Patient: sex F, age 71
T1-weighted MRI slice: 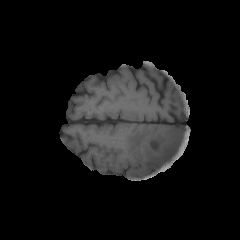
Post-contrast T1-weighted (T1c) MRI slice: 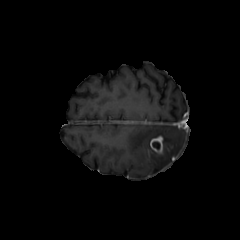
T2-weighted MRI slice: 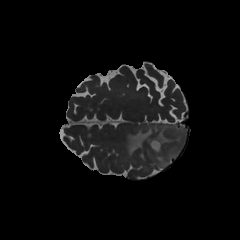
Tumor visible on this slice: yes
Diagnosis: Glioblastoma, IDH-wildtype
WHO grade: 4